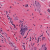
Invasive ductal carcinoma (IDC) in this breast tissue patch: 0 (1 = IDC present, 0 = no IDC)